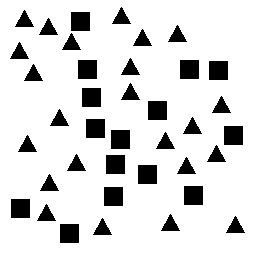
Squares: 15
Triangles: 23
Stars: 0
Total shapes: 38